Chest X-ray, AP view. Patient: 45 years old, sex F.
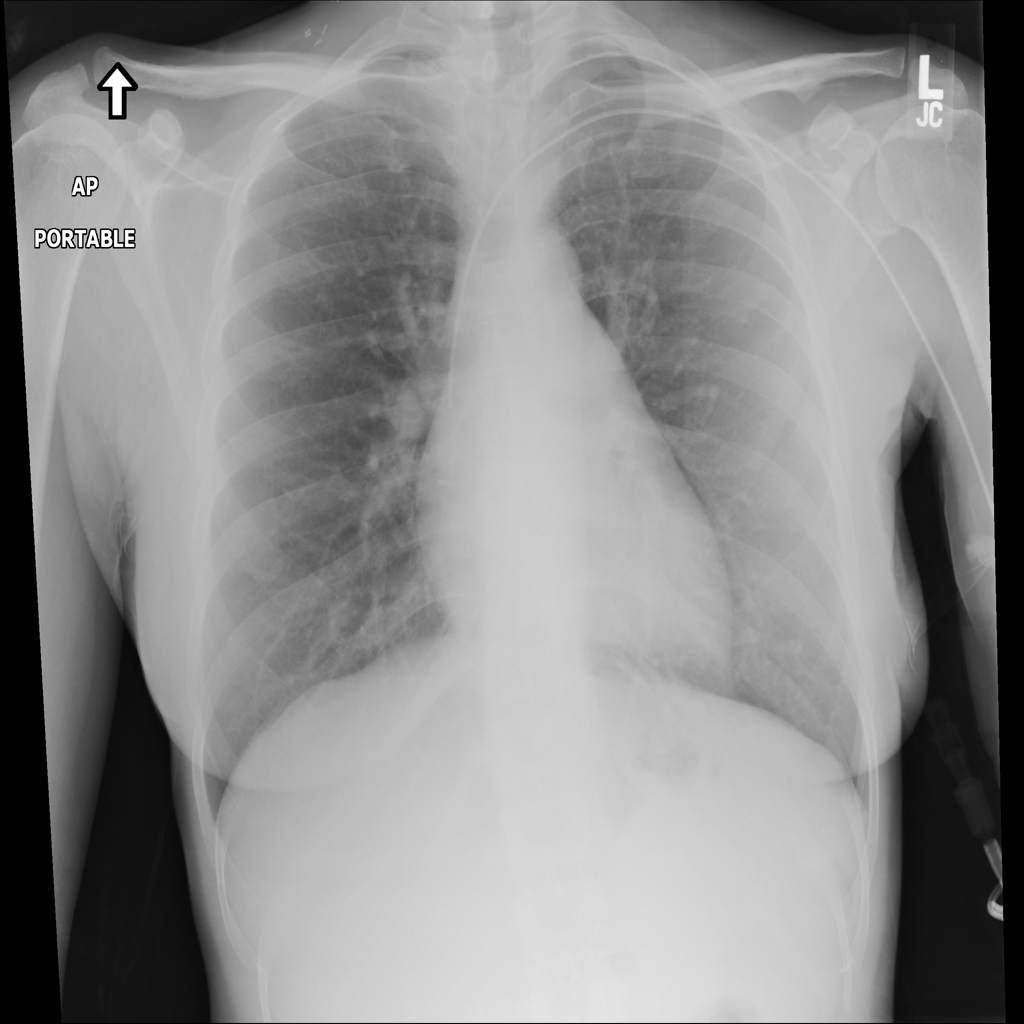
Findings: No Finding